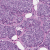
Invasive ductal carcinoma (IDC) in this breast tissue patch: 1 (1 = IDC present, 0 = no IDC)